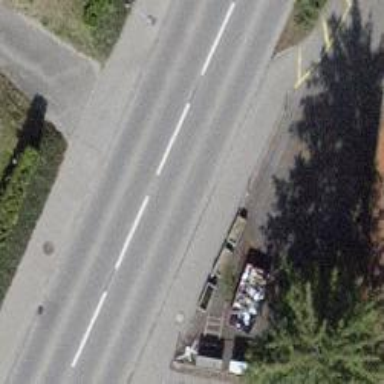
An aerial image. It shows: Secondary road with asphalt surface and sidewalks on both sides.